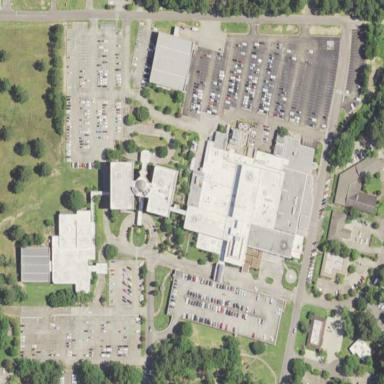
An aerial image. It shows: Healthcare facility identified as hospital.